Question: I wan't a imageview which is semi-transparent in other parts and completely transparent in the middle .. see this image..

i have managed to do it but it is not the best of ways.. can I only have a rect inside yellow lines transparent ...?
: Is it possible to change the alpha of a certain rect of a view..?
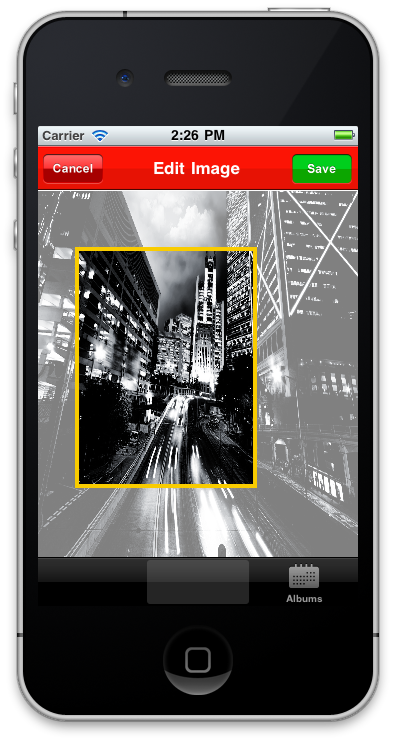
Answer: Place a custom UIView over the view showing the image, size and position it to exactly overlap.
In the custom view's drawRect method
'''
- (void)drawRect:(CGRect)rect
{
// Drawing code
CGRect rBounds = self.bounds;
CGContextRef context = UIGraphicsGetCurrentContext();
// Fill background with 80% white
CGContextSetFillColorWithColor(context, [[[UIColor whiteColor] colorWithAlphaComponent:0.8] CGColor]);
CGContextFillRect(context, rBounds);
// Draw the window 'frame'
CGContextSetStrokeColorWithColor(context, [[UIColor orangeColor] CGColor]);
CGContextSetLineWidth(context, 10);
CGContextStrokeRect(context, self.maskRect);
// make the window transparent
CGContextSetBlendMode(context, kCGBlendModeClear);
CGContextFillRect(context, self.maskRect);
}
'''
where maskRect is the rectangle to be shown transparent.
Do ensure that the background color of the custom view is set to 'clearColor'
You can write any additional logic required to change the maskRect and call 'setNeedsDisplay' on this view.